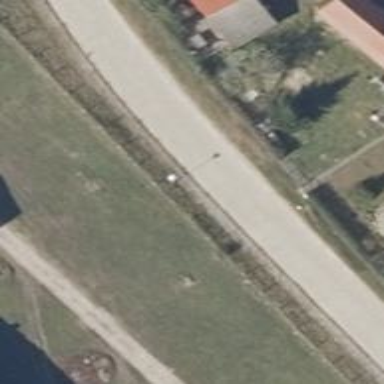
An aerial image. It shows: Residential road surfaced with both asphalt and concrete.